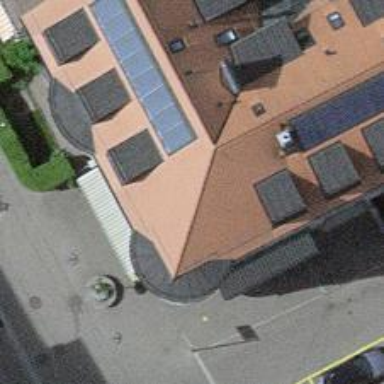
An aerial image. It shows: Café.